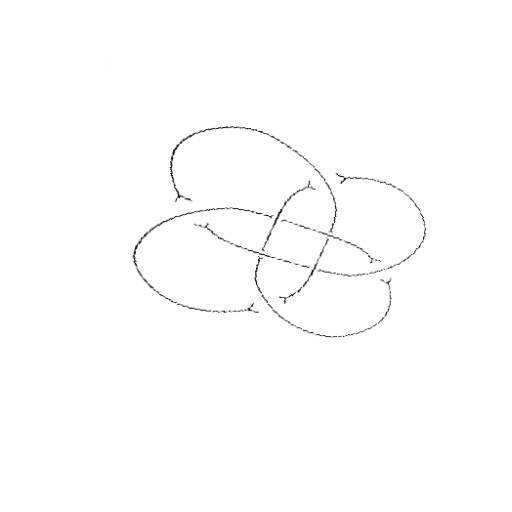
Crossing number: 8